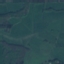
Land use / land cover: Pasture